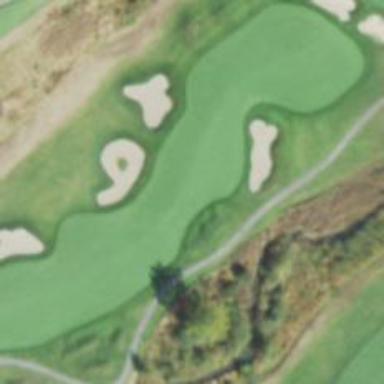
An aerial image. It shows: Golf hole.